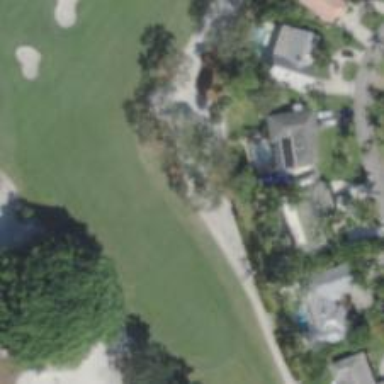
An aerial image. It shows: Pathway for golfing.